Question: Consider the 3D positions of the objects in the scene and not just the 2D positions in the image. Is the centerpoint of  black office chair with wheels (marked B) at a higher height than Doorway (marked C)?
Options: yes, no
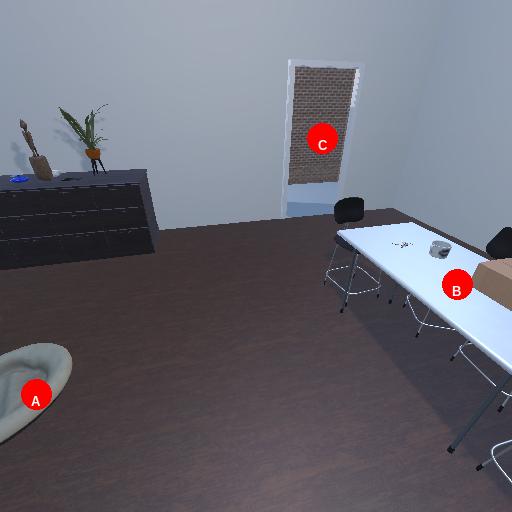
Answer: yes